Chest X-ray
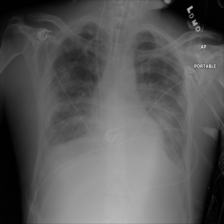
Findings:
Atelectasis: negative
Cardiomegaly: negative
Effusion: positive
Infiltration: positive
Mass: negative
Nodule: negative
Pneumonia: negative
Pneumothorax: negative
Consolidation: negative
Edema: negative
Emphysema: negative
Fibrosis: negative
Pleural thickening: negative
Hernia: negative